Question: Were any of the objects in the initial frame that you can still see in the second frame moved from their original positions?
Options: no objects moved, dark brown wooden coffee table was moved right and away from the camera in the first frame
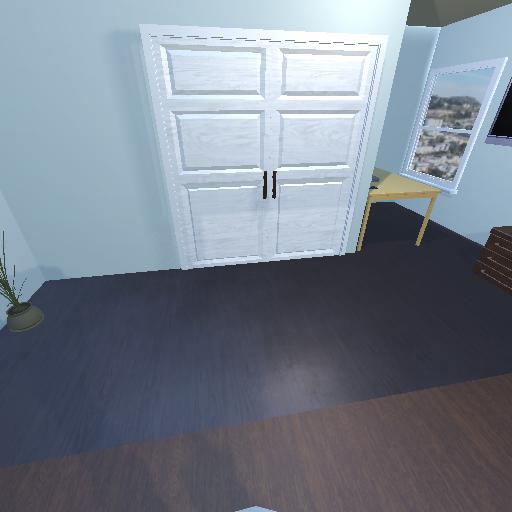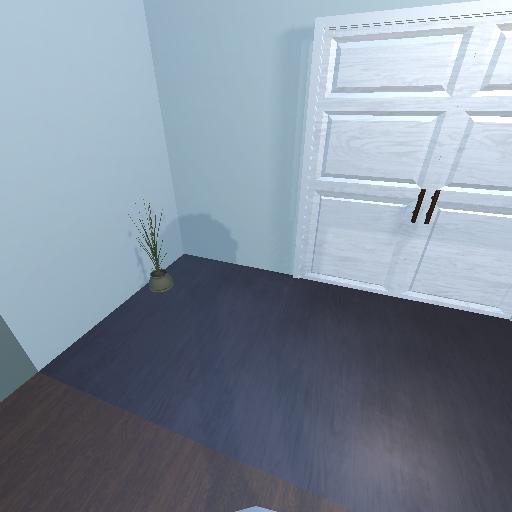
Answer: no objects moved